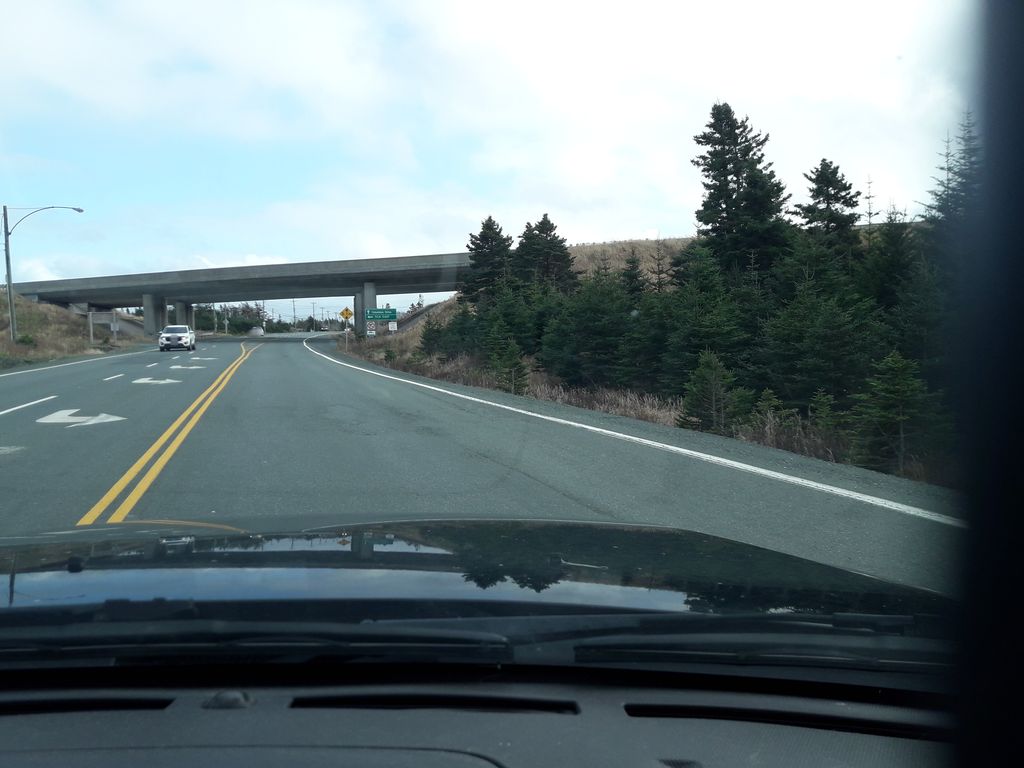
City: st_johns